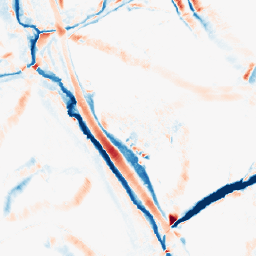
Category: morphological
Decomposition family: morphological_diamond
Decomposition parameters: operation: average
radius: 10
Upsampling method: area
Upsampling parameters: scale: 2
Upsampling scale: 2